Interaction volume radius: 5 \u00c5
Interaction volume height: 15 \u00c5
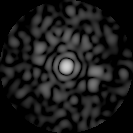
Disorder parameter: 0.883